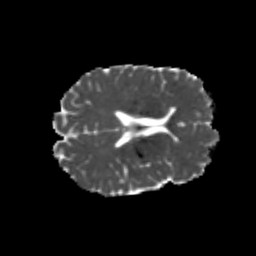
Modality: MD
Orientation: axial
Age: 20
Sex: male
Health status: healthy
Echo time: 0.074 s